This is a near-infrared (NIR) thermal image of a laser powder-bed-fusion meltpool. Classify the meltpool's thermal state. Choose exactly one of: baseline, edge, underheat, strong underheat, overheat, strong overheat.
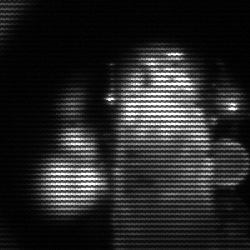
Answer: strong underheat